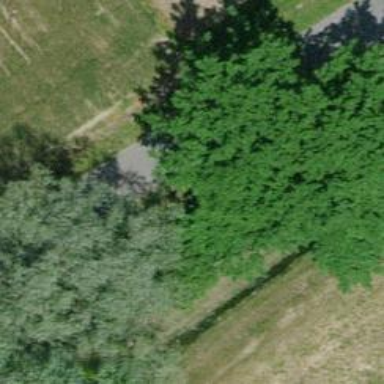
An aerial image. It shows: Brown bench.